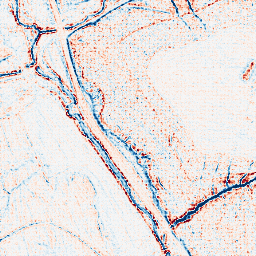
Category: edge_preserving
Decomposition family: anisotropic_diffusion
Decomposition parameters: iterations: 5
kappa: 30
gamma: 0.15
Upsampling method: sinc_hamming
Upsampling parameters: scale: 8
kernel_size: 8
Upsampling scale: 8